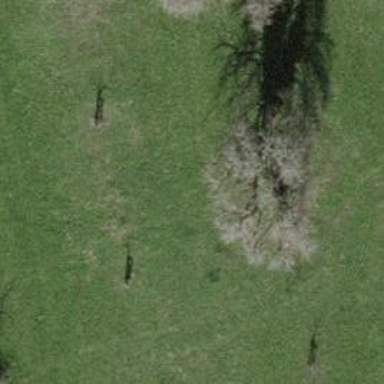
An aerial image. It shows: Single tag "natural: tree."